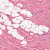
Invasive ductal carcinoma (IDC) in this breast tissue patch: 0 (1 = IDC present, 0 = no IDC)